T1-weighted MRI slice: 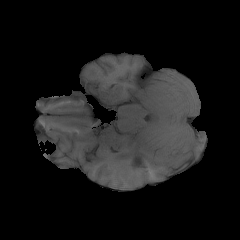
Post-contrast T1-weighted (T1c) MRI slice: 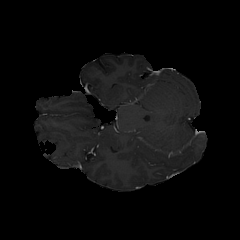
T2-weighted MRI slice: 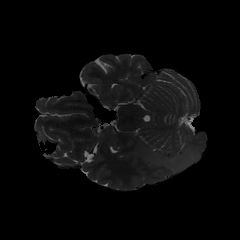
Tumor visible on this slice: yes